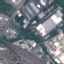
Land use / land cover: Industrial